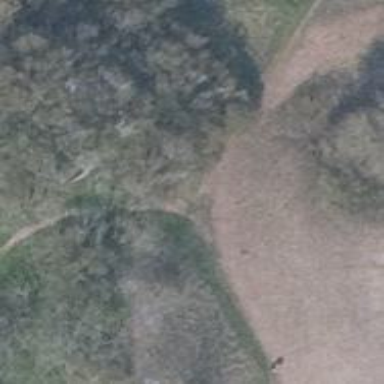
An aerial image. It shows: Path covered in grass.